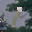
Label: 1